Field crop: tomato
Growth stage: 2
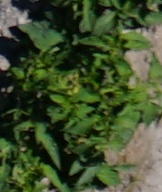
Species: tomato